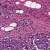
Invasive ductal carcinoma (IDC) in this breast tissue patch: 1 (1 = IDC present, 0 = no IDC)